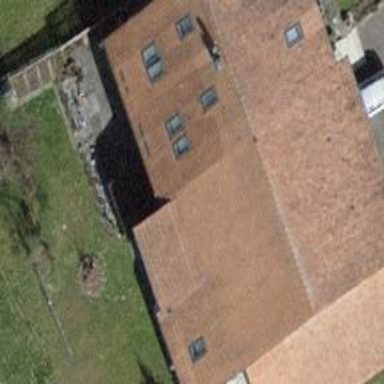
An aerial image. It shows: Building with tile roof.